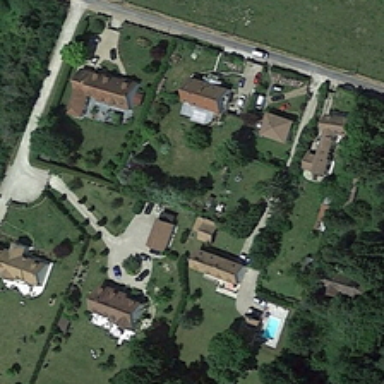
Some buildings and green trees are in a medium residential area .